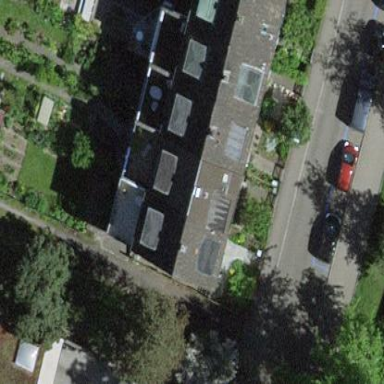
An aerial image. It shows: Terrace building.